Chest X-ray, PA view. Patient: 43 years old, sex F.
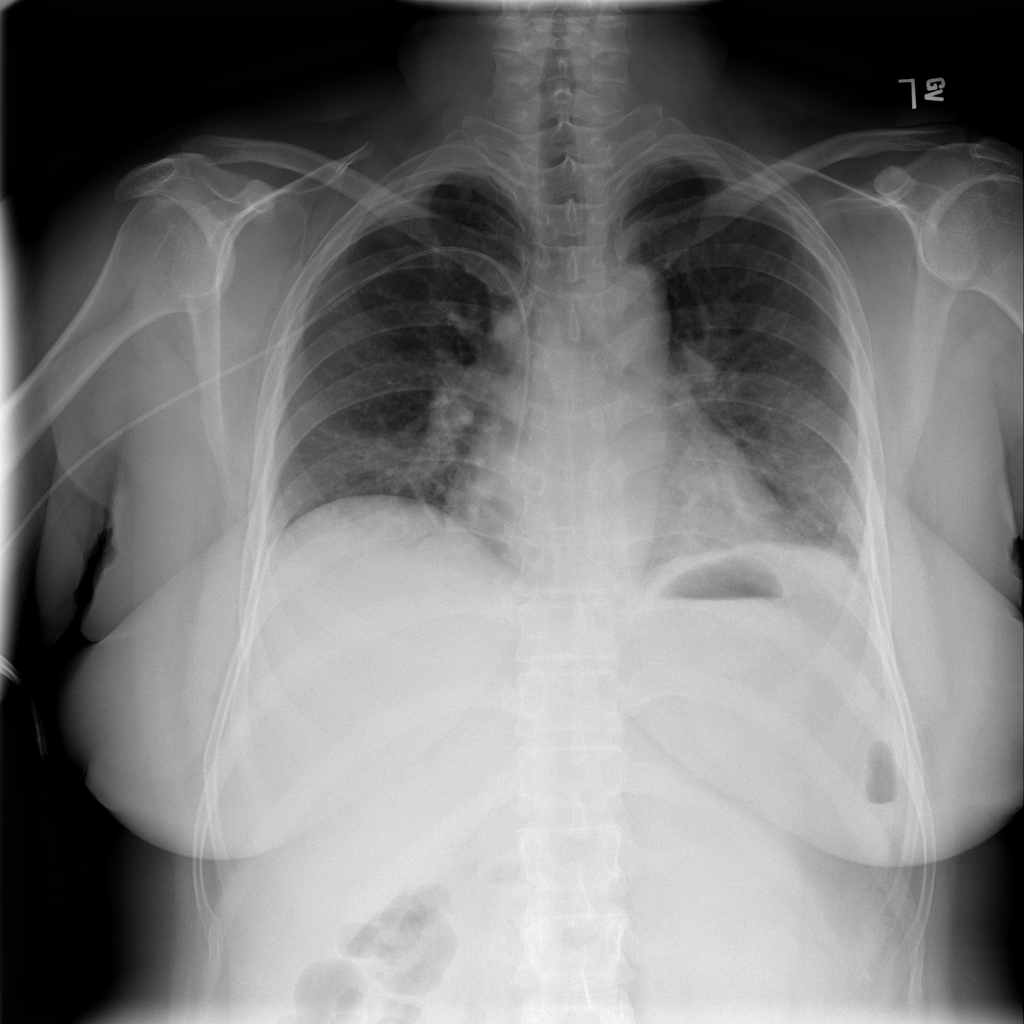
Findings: Infiltration, Nodule